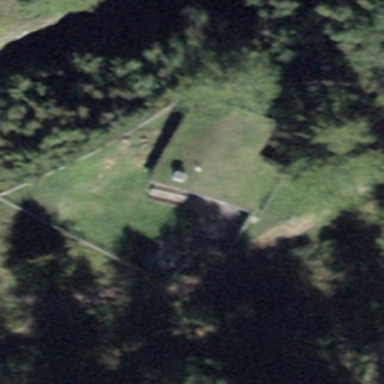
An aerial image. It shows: Simple house.